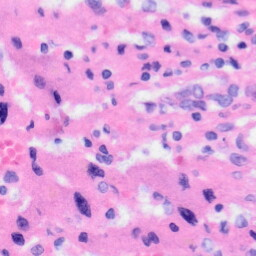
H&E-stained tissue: Liver